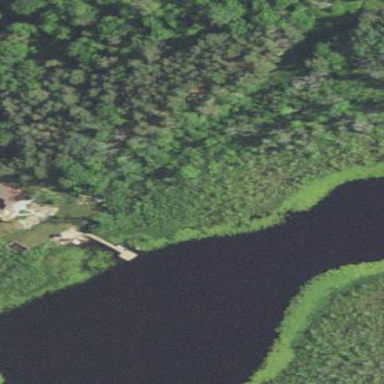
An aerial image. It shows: Peaceful pond surrounded by nature.